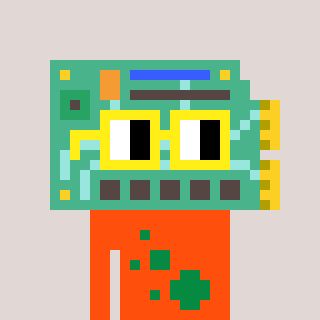
a pixel art character with square yellow glasses, a chipboard-shaped head and a orange-colored body on a warm background